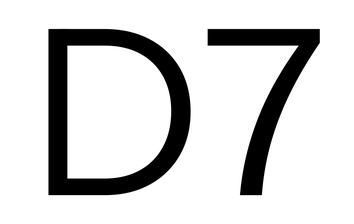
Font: InstrumentSans_Regular